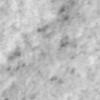
Label: no_change